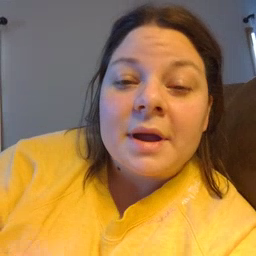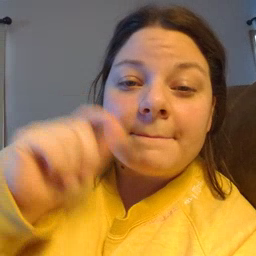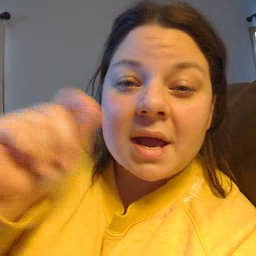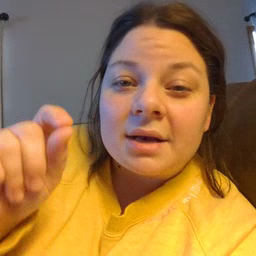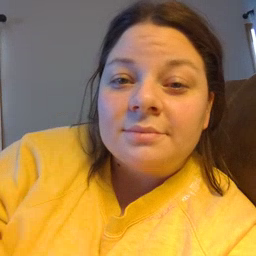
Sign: pen